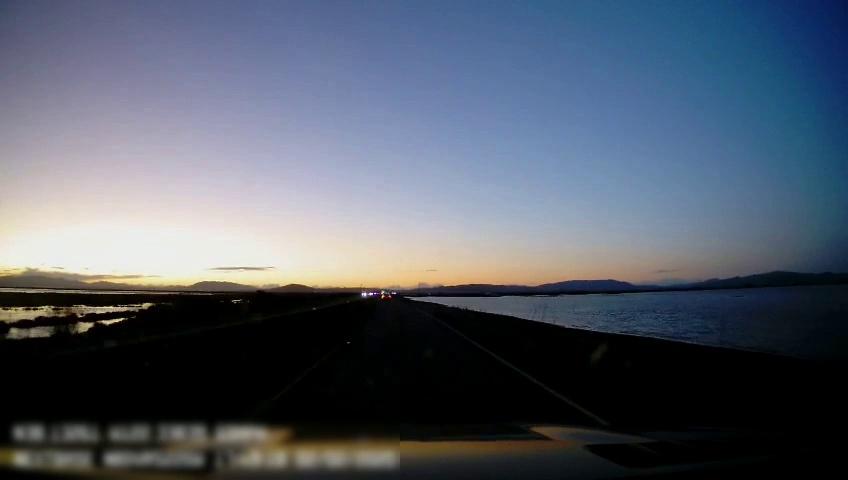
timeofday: Dusk/Dawn/Twilight
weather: Sunny
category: Drivable Space
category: Vehicles | Car
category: Lanes | Current Lane
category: Lanes | Current Lane